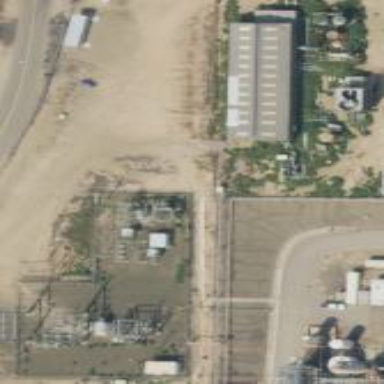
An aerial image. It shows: Industrial power substation surrounded by fence.